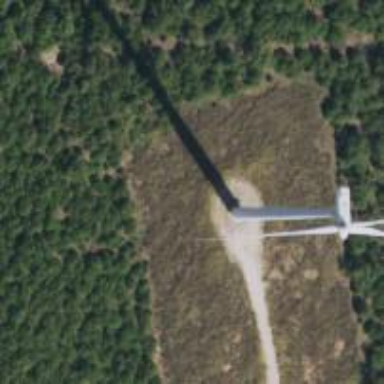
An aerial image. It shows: Wind generator using wind turbines of horizontal axis.